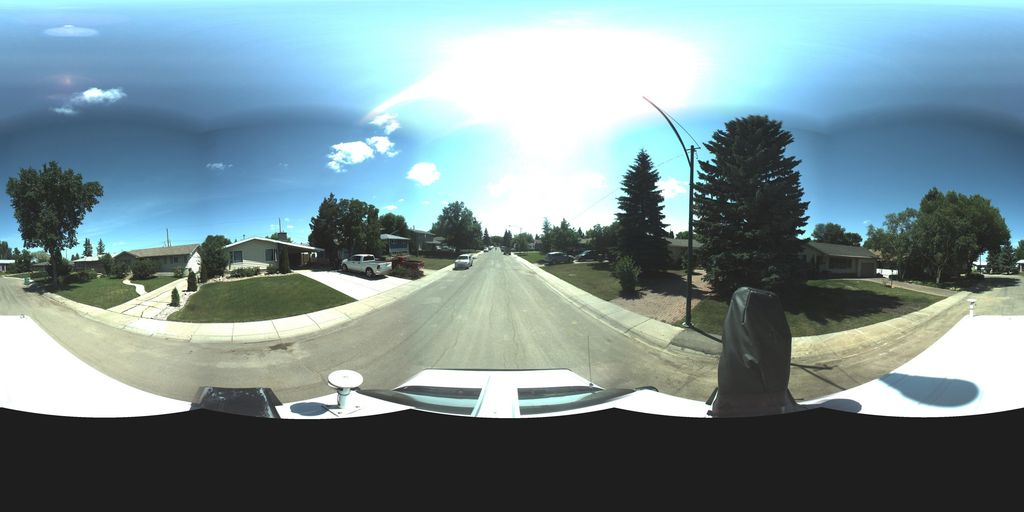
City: saskatoon